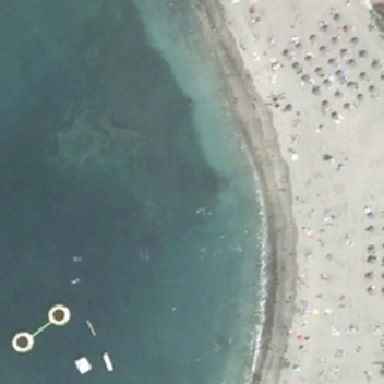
Two circular objects are connected at sea .